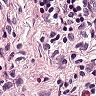
Metastatic tissue present: no